Aerial crown-view tile of a tropical tree (Barro Colorado Island, Panama), acquired 20250915:
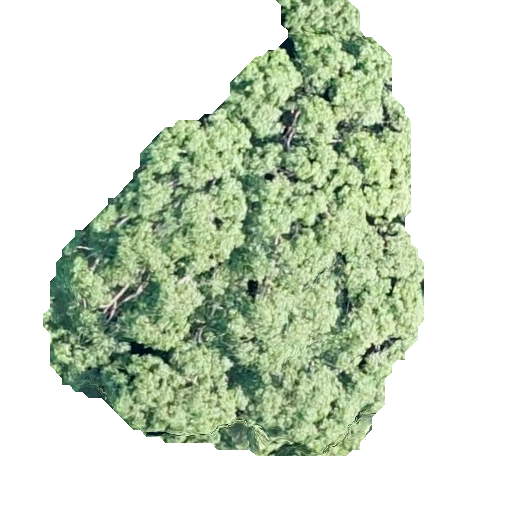
Species: Ocotea leptobotra
GBIF accepted scientific name: Ocotea leptobotra
Crown area: 169.429 m²